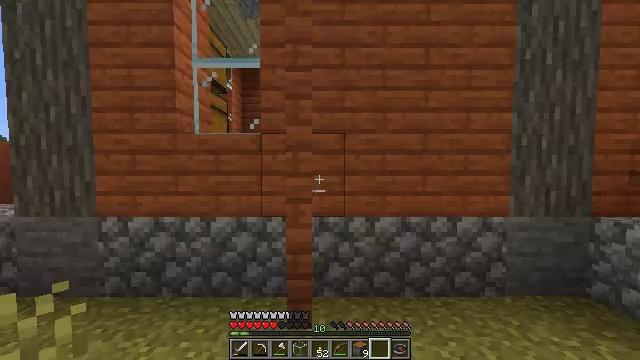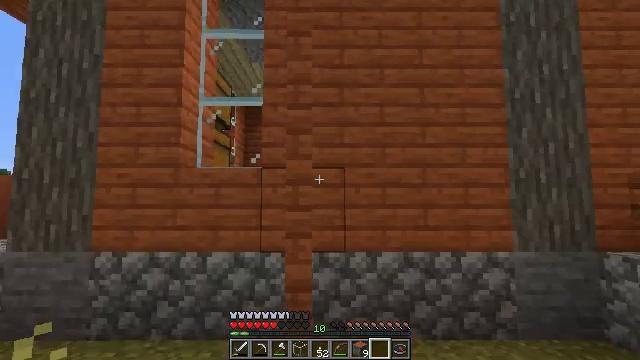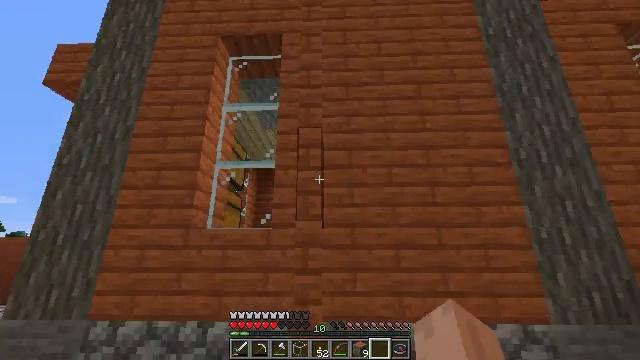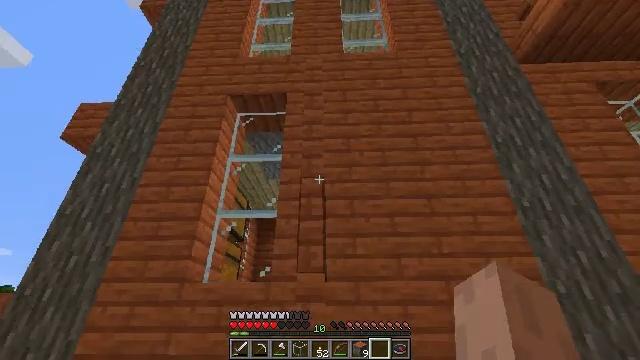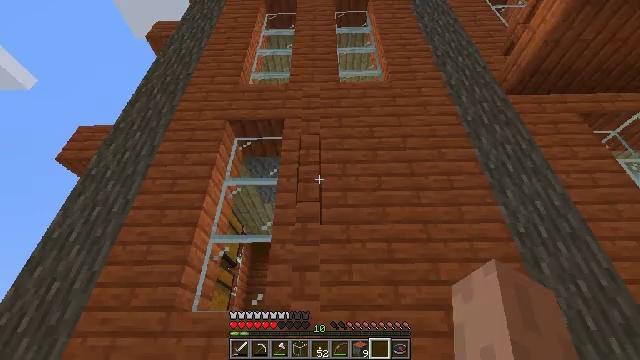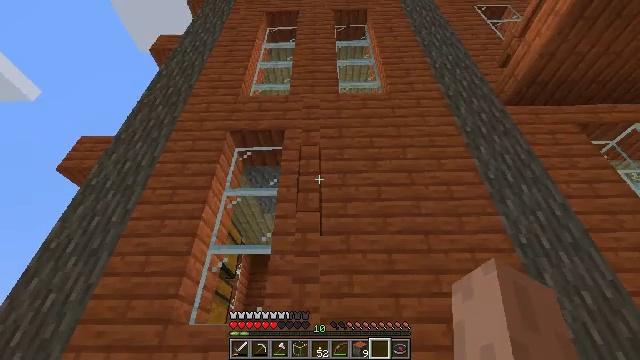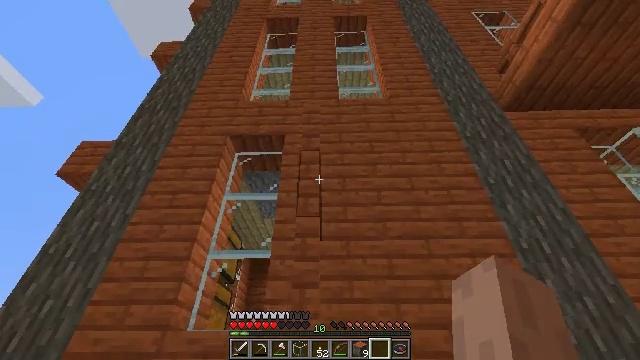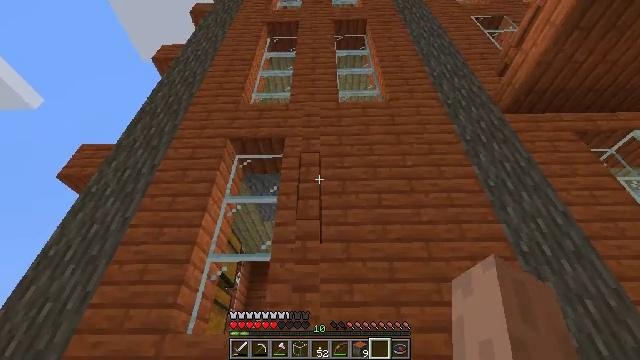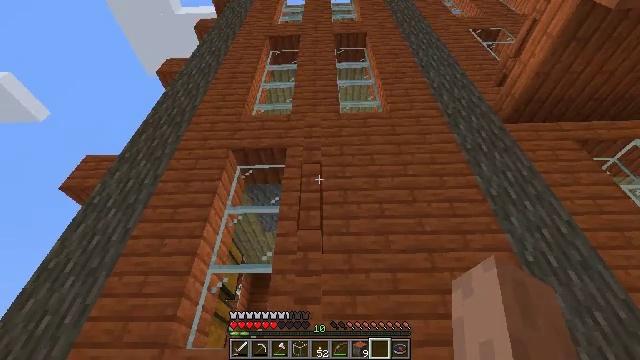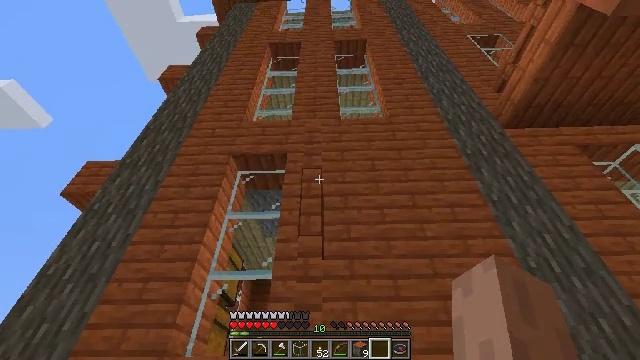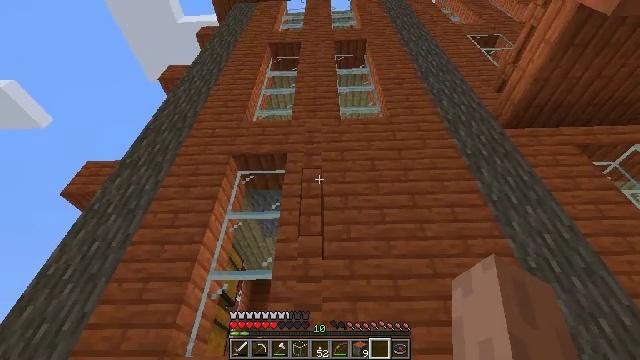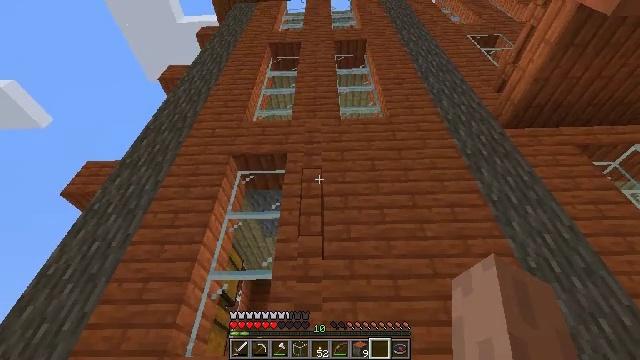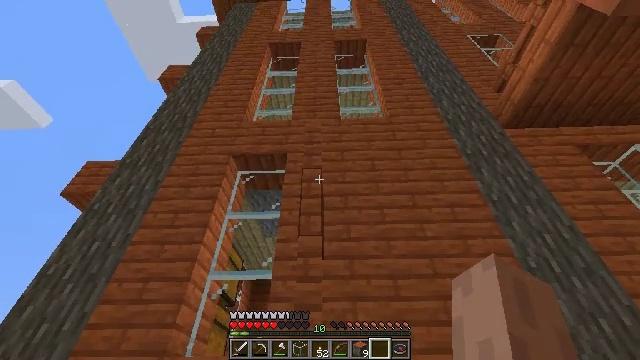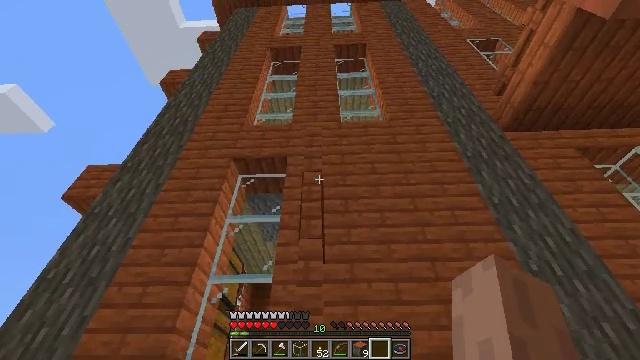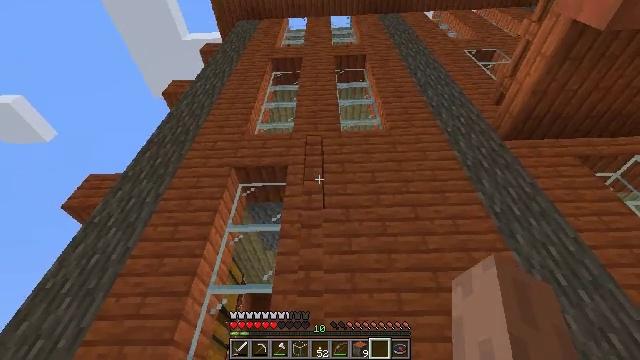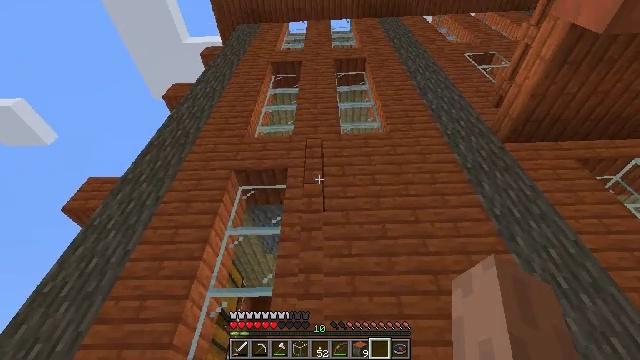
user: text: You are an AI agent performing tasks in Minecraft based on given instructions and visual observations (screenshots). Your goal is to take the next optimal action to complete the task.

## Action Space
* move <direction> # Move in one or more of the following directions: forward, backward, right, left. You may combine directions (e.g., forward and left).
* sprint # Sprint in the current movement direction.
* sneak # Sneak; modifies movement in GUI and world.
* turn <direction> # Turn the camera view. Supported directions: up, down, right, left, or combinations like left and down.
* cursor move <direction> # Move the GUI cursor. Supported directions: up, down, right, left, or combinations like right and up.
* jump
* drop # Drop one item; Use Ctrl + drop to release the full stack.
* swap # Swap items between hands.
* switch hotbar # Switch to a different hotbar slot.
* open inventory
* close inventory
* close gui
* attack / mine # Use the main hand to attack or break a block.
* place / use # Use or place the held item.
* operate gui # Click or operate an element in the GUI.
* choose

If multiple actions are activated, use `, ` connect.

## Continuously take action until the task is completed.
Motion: motion action
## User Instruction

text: Mine the acacia fence.
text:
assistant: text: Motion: turn up
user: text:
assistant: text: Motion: turn left and up
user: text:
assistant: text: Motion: turn up
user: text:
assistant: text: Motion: turn right and up
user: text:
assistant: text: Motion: turn up
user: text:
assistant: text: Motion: turn up
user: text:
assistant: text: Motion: no_op
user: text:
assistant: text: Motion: turn up
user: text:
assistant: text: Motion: turn up
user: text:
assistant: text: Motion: no_op
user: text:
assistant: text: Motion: no_op
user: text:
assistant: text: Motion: no_op
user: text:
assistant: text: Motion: no_op
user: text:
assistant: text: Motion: turn up
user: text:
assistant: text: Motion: no_op
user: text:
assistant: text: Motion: no_op
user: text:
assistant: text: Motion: move back, turn down
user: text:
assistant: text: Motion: move back, turn right and down
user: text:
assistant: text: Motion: move back, turn right and down
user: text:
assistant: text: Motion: move back, turn down
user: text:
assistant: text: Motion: move back
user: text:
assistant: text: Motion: move back
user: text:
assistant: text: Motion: move back
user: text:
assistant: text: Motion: move back and move right
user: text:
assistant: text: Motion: move back and move right
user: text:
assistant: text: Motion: move back and move right
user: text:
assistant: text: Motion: move back and move right
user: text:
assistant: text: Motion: move back and move right
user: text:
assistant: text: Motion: move back and move right
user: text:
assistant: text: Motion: move back and move right